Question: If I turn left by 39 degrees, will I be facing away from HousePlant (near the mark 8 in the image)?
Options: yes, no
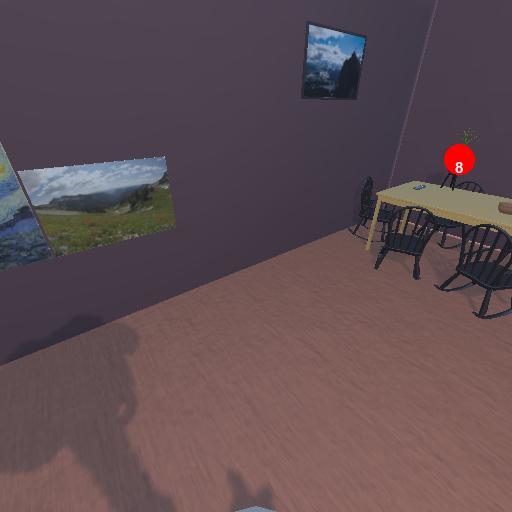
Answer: yes